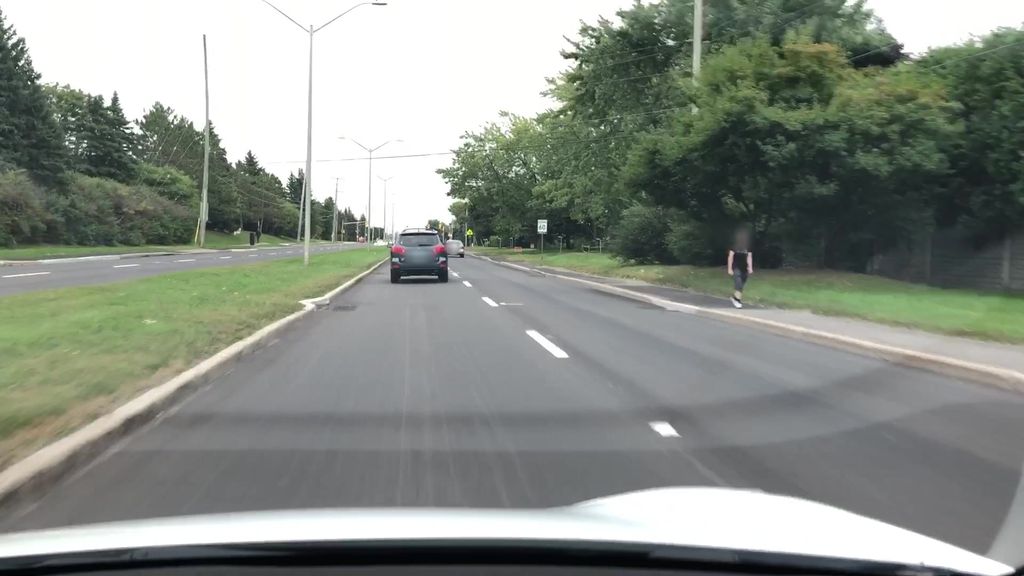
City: ottawa-gatineau